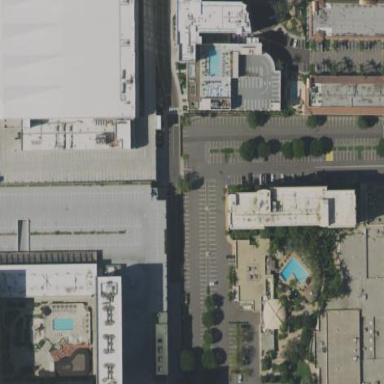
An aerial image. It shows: Hotel building.